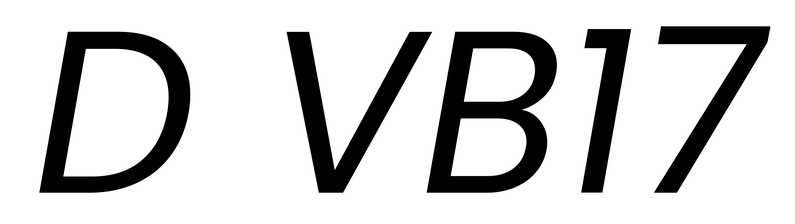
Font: Poppins-Italic